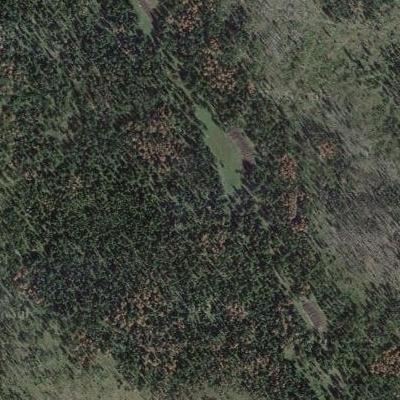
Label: Forest